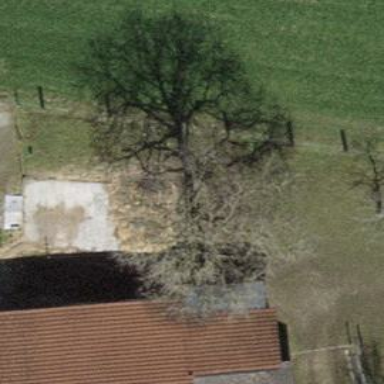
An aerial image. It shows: Urban tree adds touch of nature to the surroundings.